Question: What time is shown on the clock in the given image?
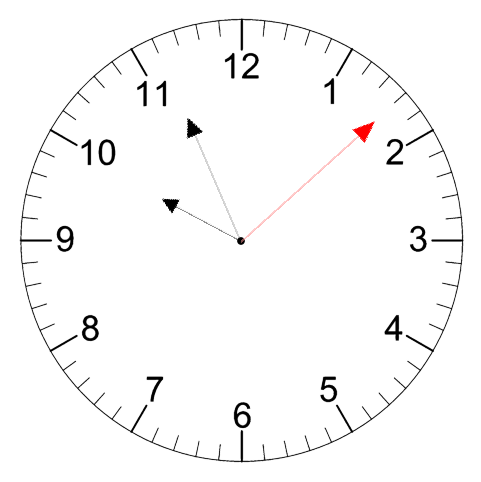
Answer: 09:56:08